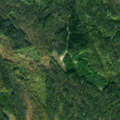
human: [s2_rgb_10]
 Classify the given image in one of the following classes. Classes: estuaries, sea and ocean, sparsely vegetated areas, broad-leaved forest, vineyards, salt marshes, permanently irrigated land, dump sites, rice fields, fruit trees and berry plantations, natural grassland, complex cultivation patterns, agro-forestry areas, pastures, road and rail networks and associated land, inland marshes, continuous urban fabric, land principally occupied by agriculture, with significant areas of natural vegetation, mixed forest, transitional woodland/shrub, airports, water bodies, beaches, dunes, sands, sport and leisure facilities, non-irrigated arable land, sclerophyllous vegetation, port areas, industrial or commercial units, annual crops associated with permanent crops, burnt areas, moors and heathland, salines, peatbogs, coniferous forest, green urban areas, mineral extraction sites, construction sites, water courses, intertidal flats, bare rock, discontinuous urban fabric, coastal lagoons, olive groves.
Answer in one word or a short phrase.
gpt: coniferous forest, mixed forest